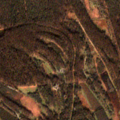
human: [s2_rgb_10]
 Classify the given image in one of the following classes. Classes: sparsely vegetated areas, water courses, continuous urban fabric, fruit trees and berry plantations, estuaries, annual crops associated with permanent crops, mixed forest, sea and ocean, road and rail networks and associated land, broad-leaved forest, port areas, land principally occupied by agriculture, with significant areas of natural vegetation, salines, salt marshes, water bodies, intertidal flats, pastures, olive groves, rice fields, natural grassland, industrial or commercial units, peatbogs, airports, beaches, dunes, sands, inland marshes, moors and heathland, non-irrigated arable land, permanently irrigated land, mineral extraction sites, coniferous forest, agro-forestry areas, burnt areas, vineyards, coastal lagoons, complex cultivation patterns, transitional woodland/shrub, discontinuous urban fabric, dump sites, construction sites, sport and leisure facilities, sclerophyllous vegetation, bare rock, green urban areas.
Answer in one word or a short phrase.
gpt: broad-leaved forest, inland marshes